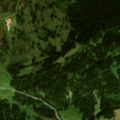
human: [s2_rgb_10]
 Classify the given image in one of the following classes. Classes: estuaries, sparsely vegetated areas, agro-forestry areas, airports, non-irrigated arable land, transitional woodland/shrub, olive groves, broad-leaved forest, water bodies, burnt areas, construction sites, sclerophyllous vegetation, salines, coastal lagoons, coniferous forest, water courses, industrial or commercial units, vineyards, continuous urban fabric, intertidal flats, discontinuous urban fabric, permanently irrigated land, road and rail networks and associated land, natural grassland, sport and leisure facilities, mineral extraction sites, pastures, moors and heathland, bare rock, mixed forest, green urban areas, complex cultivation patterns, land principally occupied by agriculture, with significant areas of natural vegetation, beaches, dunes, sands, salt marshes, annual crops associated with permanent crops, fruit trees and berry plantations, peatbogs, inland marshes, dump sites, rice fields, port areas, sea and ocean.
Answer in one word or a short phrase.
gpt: complex cultivation patterns, coniferous forest, transitional woodland/shrub